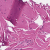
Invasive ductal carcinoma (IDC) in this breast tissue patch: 0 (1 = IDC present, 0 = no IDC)